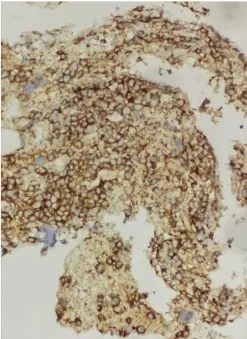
Histological images of the pancreatic tumor showing small cell carcinoma in the pancreas (hematoxylin and eosin staining (HE), x200 magnification). Was immunohistochemical staining with CD56.
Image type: pathology (immunostaining)